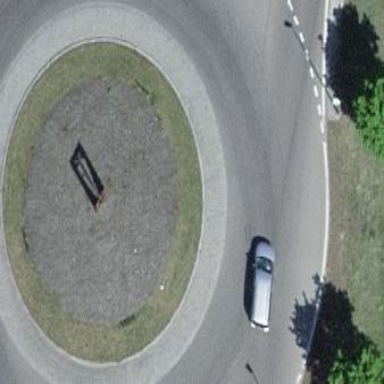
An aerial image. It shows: Primary highway intersecting roundabout.